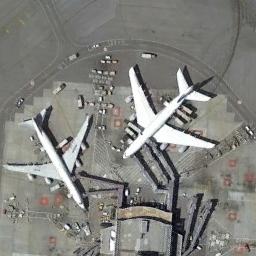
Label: airplane